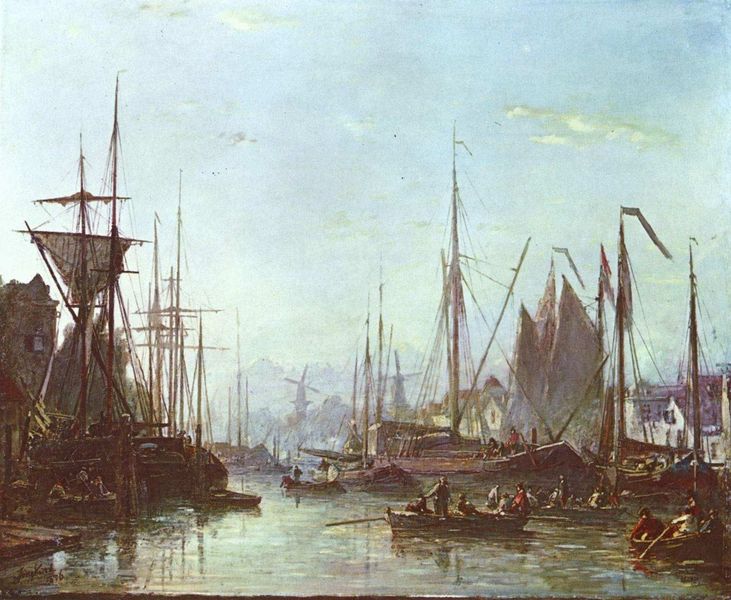
Titel: Rotterdam
Künstler: Johan Barthold Jongkind
Standort: Amsterdam
Institution: Stedelijk Museum
Schlagwörter: blau, dunkel, gemälde, himmel, mann, meer, schatten, wasser, weiß, wolken, fluss, grün, menschen, see, stadt, ufer, braun, fenster, grau, hell, hintergrund, holz, licht, männer, schwarz, dach, gebäude, haus, rot, wolke, malerei, barock, mensch, holland, niederlande, öl, horizont, häuser, mühle, mühlen, spiegelung, wind, windmühle, sonne, personen, rosa, boot, boote, ruder, windmühlen, küste, schiff, schiffe, segel, segelboot, segelschiffe, fahnen, gasse, naturalismus, fahne, fischer, flagge, mast, segelschiff, berge, farben, gebirge, dächer, dunst, lila, nebel, violett, wolkenlos, arbeiter, hafen, anleger, kai, masten, nebelig, seemänner, seestück, steg, soldaten, reflexe, ruderboot, ruderer, rudern, widerschein, schneise, segelboote, takelage, unscharf, segler, mole, berggipfel, bergkamm, leinwand, wimpel, regatta, verschwommen, ankern, spiegelungen, flämisch, flaggen, matrosen, maste, nordsee, reflex, seelandschaft, fischen, ruderboote, hafenstadt, mannschaft, rotterdam, eisig, delft, marinemalerei, wasseer, wolkke, schife, stützpunkt, stander, kontrastarm, mastwald, segek, pattel, wanten, segelmastenwald, mas, mastenwald, mühlenflügel, windenergie, alternative energien, regenerative energie, regenerative energien, ruderbote, maastricht, widmühlen, riderboot